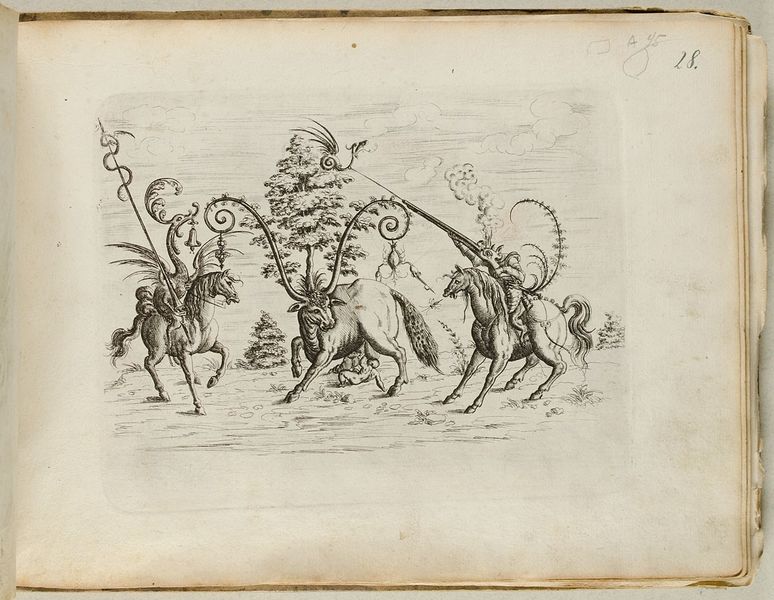
Titel: Drei groteske Mischwesen, Blatt aus dem 'Neuw Grotteßken Buch'
Künstler: Christoph Jamnitzer
Standort: Hamburg
Institution: Museum für Kunst und Gewerbe Hamburg
Schlagwörter: baum, strauch, pferd, reiter, reiten, papier, grafik, graphik, ornamente, fotografie, photographie, druckgraphik, druckgrafik, radierung, waffen, gestalten, fabelwesen, ungeheuer, monster, groteske, wasserzeichen, fabeltier, fabeltiere, zwitterwesen, monstrum, reiterbildnis, knorpelwerk, reproduktionen, druckerzeugnisse, bäume, sträucher, ornamentstich, vorlageblätter